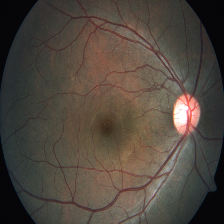
Diabetic retinopathy grade: Severe